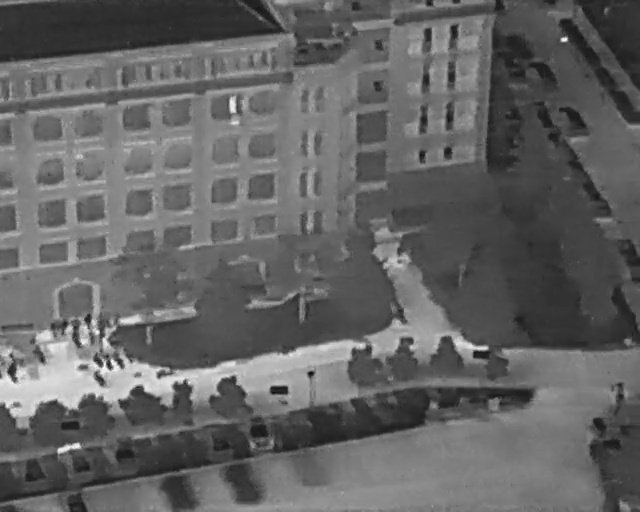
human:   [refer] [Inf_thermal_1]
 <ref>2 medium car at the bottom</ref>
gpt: <box>[[32, 83, 37, 88, 178], [37, 81, 43, 87, 177]]</box>

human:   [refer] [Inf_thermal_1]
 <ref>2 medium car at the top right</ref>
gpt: <box>[[86, 20, 92, 26, 167], [82, 12, 88, 17, 159]]</box>

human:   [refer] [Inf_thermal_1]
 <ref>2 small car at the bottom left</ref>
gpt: <box>[[2, 89, 7, 93, 169], [10, 95, 13, 100, 2]]</box>

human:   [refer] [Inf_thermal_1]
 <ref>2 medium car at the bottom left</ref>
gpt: <box>[[8, 87, 14, 92, 160], [16, 85, 22, 90, 178]]</box>

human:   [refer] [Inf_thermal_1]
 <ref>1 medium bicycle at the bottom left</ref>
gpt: <box>[[0, 70, 4, 73, 2]]</box>

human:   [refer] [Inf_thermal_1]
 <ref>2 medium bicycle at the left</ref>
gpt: <box>[[9, 63, 13, 66, 2], [11, 62, 15, 65, 2]]</box>

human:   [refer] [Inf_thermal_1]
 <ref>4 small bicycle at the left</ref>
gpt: <box>[[4, 68, 7, 70, 155], [6, 63, 9, 65, 2], [8, 62, 11, 64, 2], [13, 62, 17, 65, 2]]</box>

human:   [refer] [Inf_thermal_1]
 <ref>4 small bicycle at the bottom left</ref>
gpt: <box>[[14, 69, 16, 71, 149], [14, 73, 16, 75, 148], [15, 69, 18, 71, 149], [17, 69, 20, 71, 137]]</box>